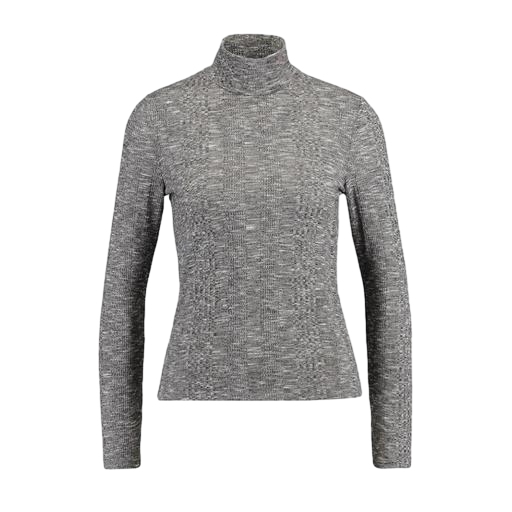
high-neck top, high-neck ribbed-jersey t-shirt, long sleeved gray turtleneck, white background